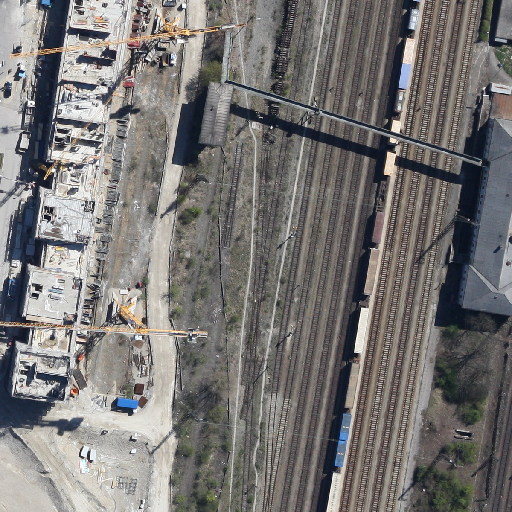
Referring expression: heavy-duty vehicle driving on the road